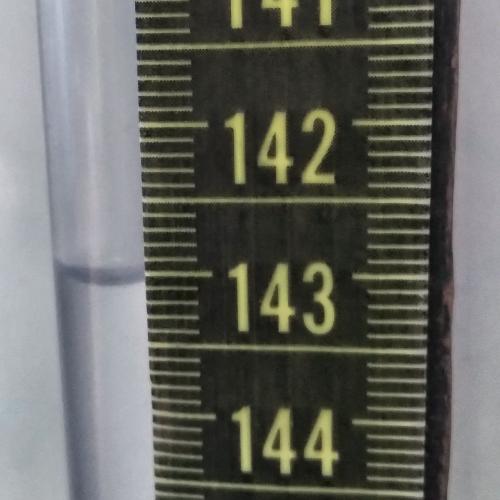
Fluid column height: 143.1 cm